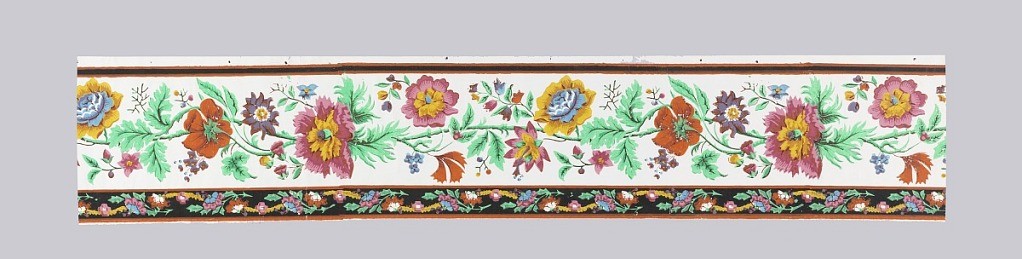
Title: Border
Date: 1795–1825
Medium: Block-printed on handmade paper
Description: Multi-colored flowers and foliage of assorted variety. At the bottom of the border is a narrow band containing a garland hung with small scale flowers and crosses. The effect is vaguely that of Indian-chintz. Printed in greens, pinks, yellow, gold, mauve, blue, dark red, orange and black on a white background.

H# 724